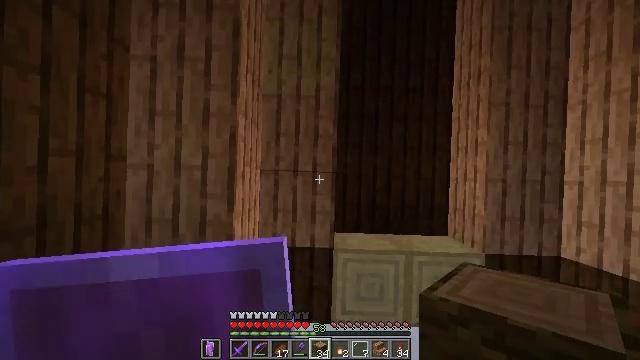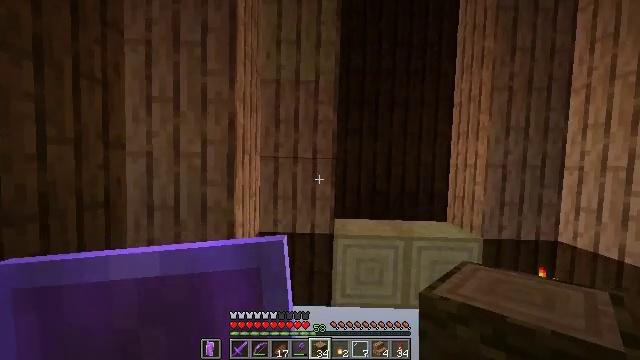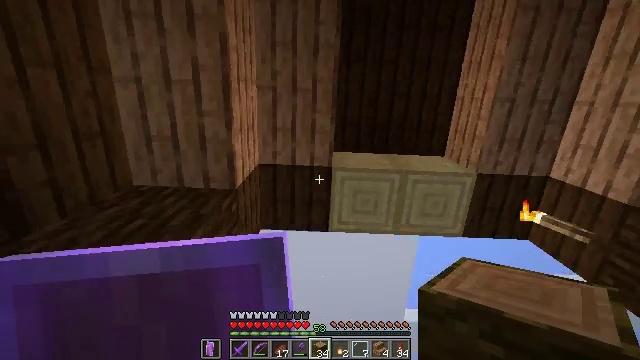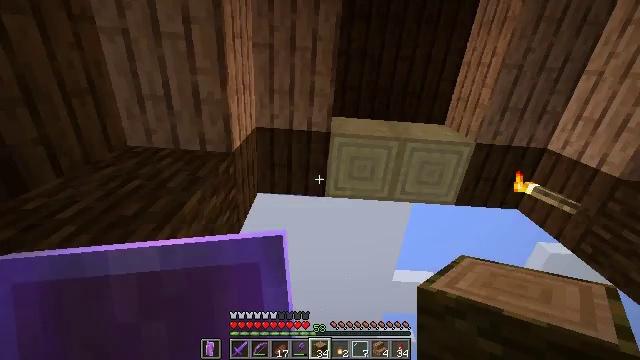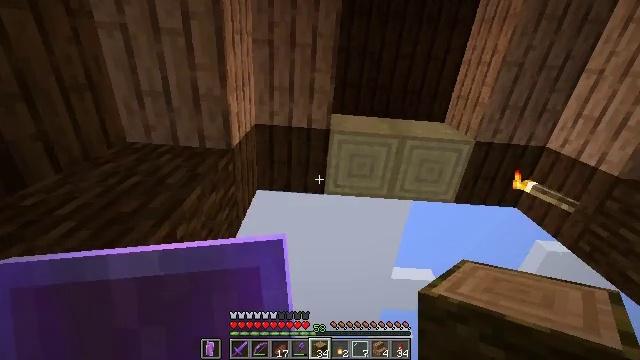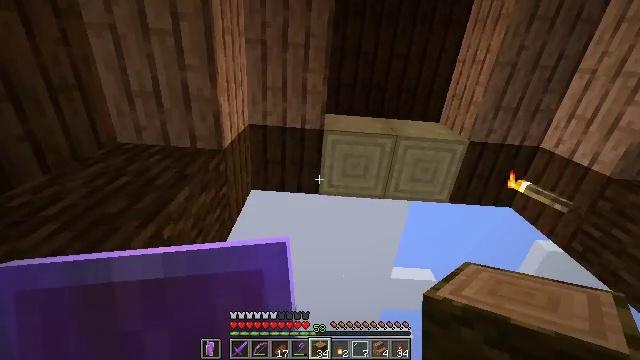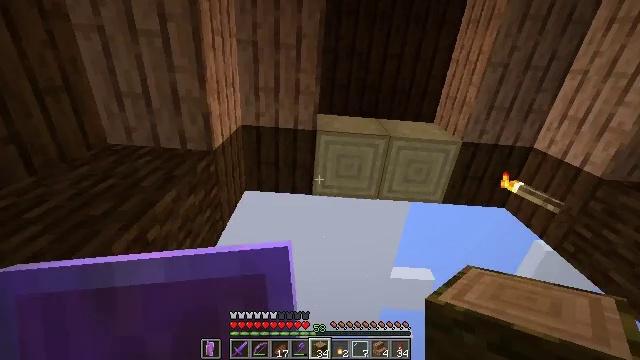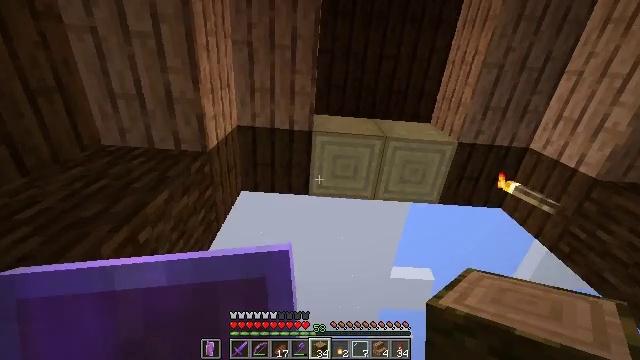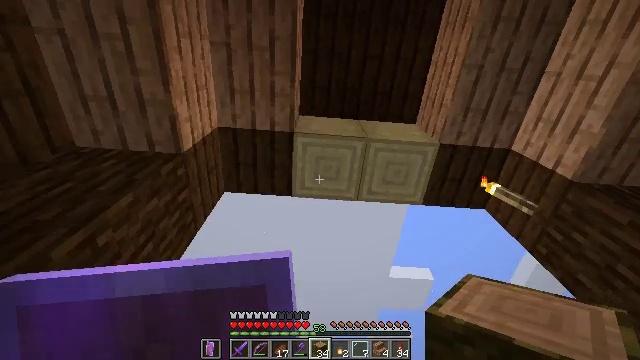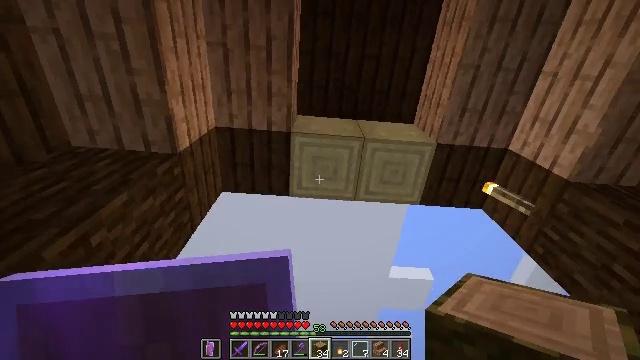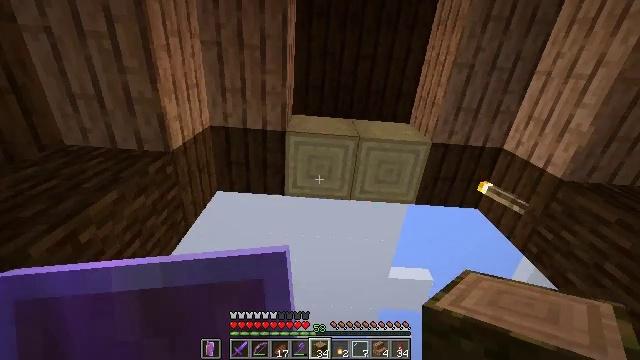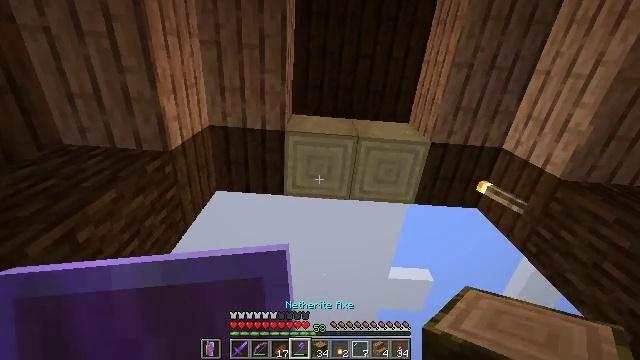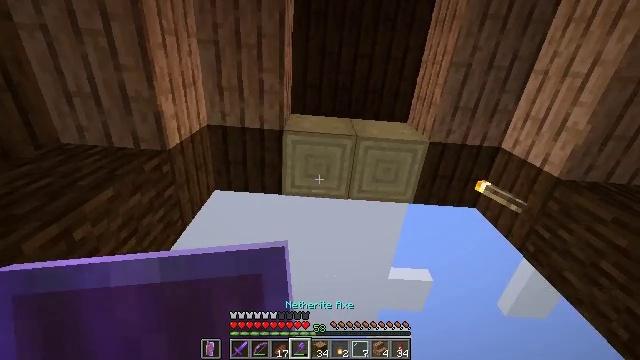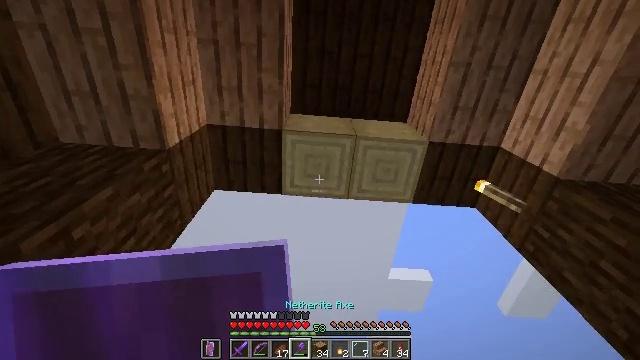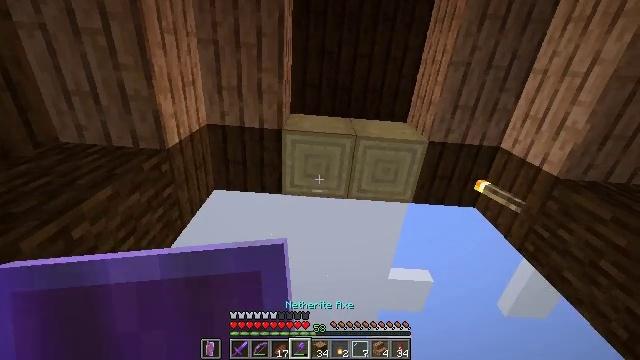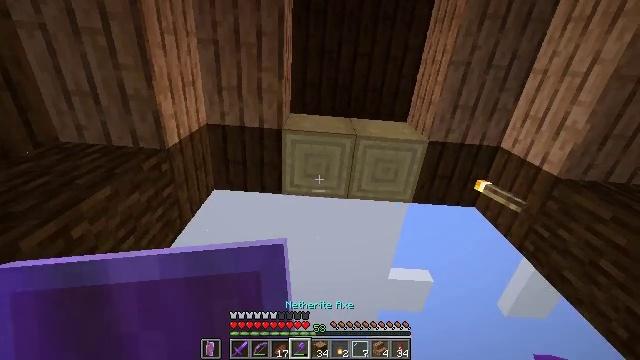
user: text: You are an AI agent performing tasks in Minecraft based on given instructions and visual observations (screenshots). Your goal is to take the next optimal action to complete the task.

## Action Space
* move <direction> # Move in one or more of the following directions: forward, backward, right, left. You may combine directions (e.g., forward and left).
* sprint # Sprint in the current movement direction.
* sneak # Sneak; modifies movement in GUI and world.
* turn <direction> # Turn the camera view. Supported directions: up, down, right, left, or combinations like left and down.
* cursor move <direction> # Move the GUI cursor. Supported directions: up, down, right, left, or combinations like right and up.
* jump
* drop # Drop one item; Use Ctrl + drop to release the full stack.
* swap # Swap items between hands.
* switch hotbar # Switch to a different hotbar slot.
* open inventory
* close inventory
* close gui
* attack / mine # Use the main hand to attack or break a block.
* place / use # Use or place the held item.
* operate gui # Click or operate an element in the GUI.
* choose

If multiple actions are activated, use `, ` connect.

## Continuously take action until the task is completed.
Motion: motion action
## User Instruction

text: Mine dark oak slab.
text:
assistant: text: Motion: turn down
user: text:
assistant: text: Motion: turn down
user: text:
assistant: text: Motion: turn right and down
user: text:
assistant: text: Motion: no_op
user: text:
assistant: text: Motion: move right
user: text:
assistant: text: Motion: move right
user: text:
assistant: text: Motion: move right
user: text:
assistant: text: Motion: no_op
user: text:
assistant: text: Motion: no_op
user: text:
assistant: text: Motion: no_op
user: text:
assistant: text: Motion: no_op
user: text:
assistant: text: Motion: no_op
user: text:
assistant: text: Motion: no_op
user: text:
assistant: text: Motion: no_op
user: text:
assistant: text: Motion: move forward
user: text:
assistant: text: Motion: move forward
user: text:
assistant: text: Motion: move forward
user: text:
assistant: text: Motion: move forward
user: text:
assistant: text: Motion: no_op
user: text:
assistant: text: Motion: turn left and up
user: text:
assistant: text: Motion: turn left and up
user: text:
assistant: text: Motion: turn up
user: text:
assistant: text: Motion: no_op
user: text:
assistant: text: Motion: attack / mine
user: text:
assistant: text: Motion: attack / mine
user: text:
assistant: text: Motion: attack / mine
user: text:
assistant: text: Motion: attack / mine
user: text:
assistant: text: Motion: attack / mine
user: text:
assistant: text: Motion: attack / mine
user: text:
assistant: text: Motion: no_op